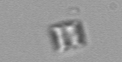
Label: Bacillariophyceae_morphotype1